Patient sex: M
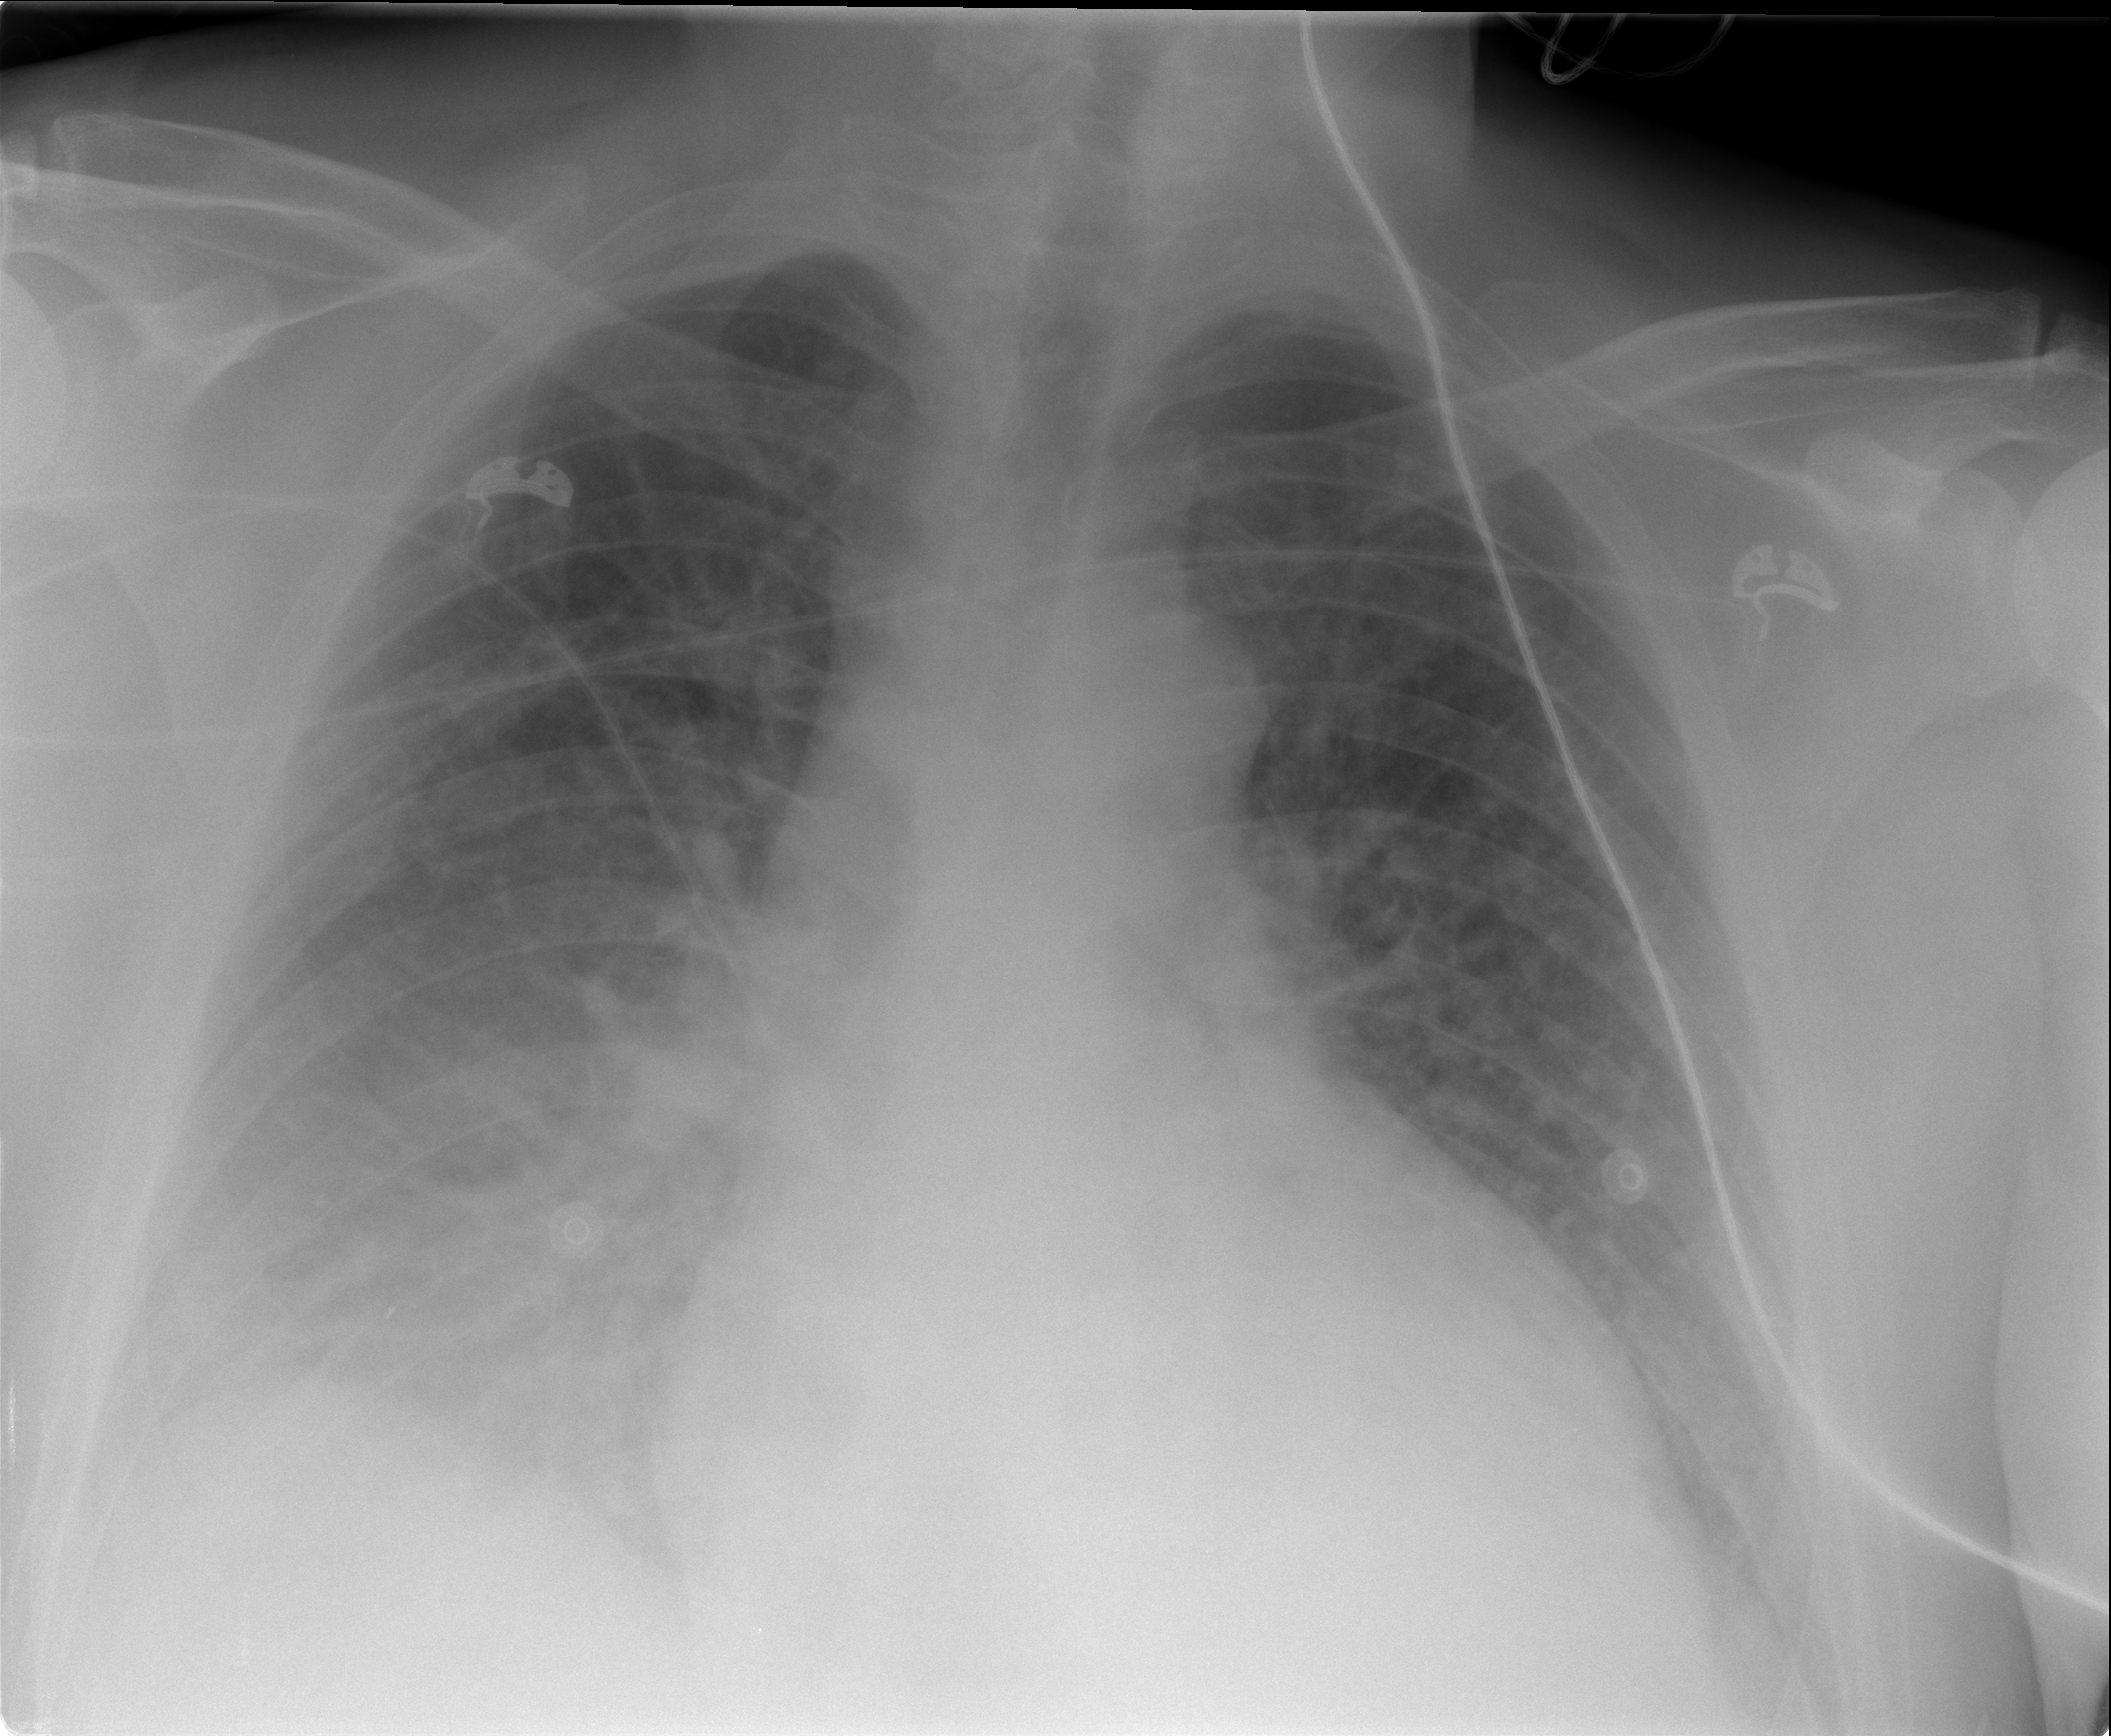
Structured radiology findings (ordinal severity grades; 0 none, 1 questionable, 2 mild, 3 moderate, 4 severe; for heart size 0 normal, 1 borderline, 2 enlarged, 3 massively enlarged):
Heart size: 3
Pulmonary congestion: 3
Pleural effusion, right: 2
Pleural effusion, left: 2
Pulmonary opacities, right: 3
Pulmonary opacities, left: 2
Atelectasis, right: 2
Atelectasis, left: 2